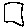
Label: square